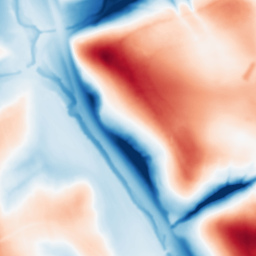
Category: multiscale
Decomposition family: dog_multiscale
Decomposition parameters: sigma_ratio: 2
n_scales: 5
base_sigma: 1
Upsampling method: bicubic_16x
Upsampling parameters: scale: 16
Upsampling scale: 16